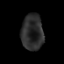
Tissue: prostate
Cell type: Epithelial cells
Senescence score: 0.3319
Nuclear area (px): 776
Mean DAPI intensity: 43.358